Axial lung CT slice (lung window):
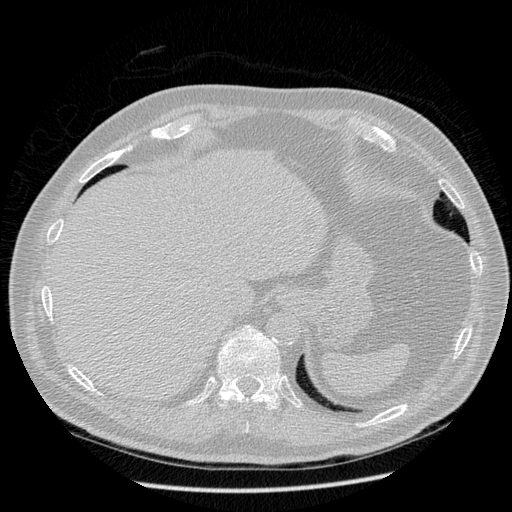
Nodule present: no